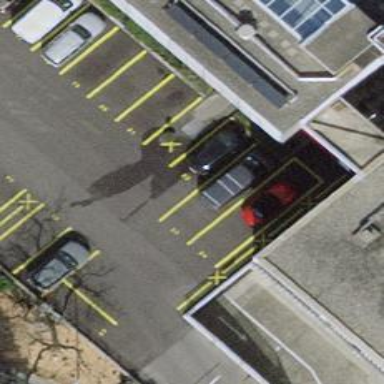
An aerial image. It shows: Parking area.